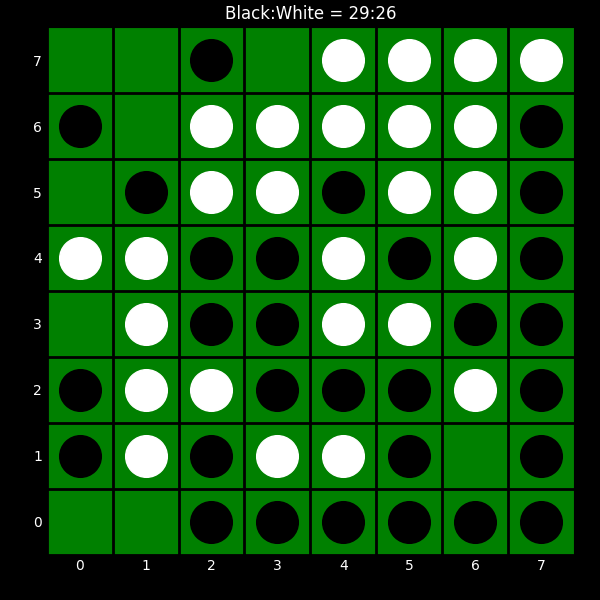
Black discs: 29
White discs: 26